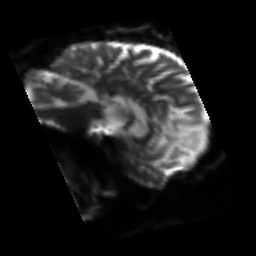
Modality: sbref
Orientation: sagittal
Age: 58
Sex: male
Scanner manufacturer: siemens
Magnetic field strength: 3 T
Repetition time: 3.2 s
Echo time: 0.081 s